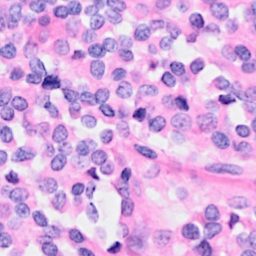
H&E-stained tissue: Breast